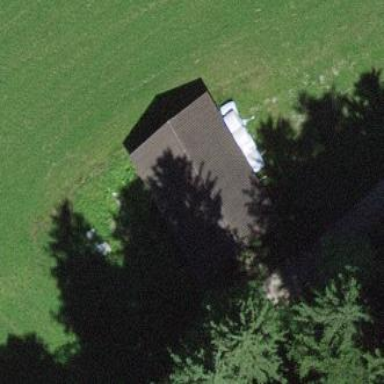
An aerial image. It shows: Shed.